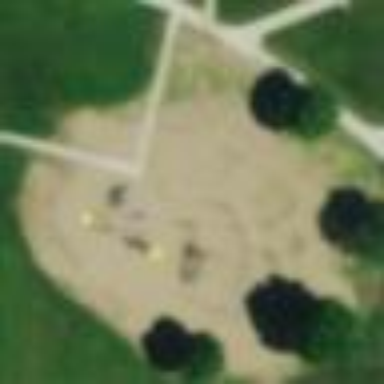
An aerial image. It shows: Playground area for leisure land.